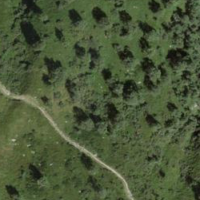
EUNIS habitat code: 41
Species observed at this site:
Vaccinium myrtillus